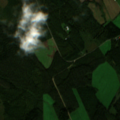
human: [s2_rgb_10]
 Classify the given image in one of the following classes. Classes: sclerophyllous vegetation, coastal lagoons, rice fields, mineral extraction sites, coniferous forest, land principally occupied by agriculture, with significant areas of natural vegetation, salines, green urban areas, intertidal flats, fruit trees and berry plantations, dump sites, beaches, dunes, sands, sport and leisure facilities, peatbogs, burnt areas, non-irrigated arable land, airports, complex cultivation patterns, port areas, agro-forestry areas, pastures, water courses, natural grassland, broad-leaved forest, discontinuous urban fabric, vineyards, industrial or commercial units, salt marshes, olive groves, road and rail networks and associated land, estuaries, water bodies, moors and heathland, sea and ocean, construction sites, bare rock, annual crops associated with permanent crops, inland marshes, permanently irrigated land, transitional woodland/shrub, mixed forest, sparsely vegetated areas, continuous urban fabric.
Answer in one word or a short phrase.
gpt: non-irrigated arable land, land principally occupied by agriculture, with significant areas of natural vegetation, coniferous forest, mixed forest